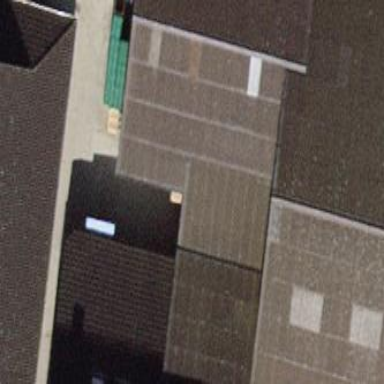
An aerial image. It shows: Part of building.